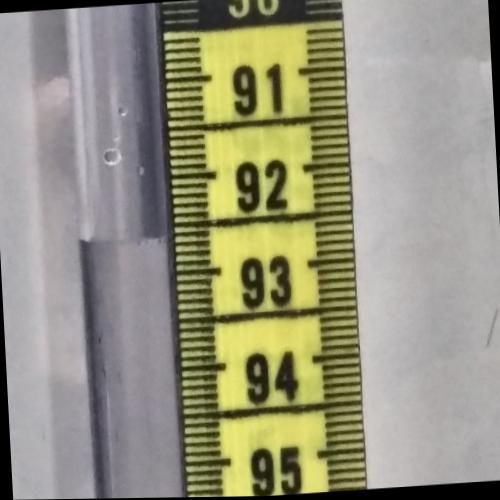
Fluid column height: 92.6 cm